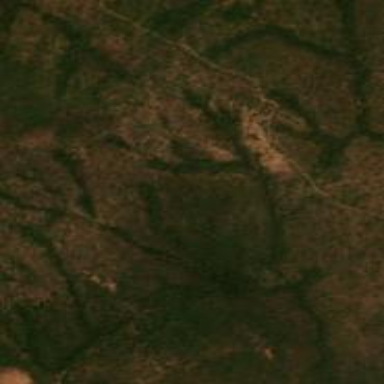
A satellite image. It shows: Forest area.